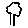
Label: tree